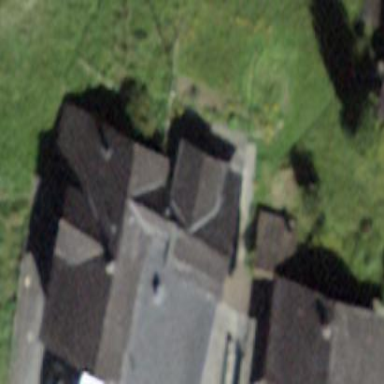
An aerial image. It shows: Shed building.